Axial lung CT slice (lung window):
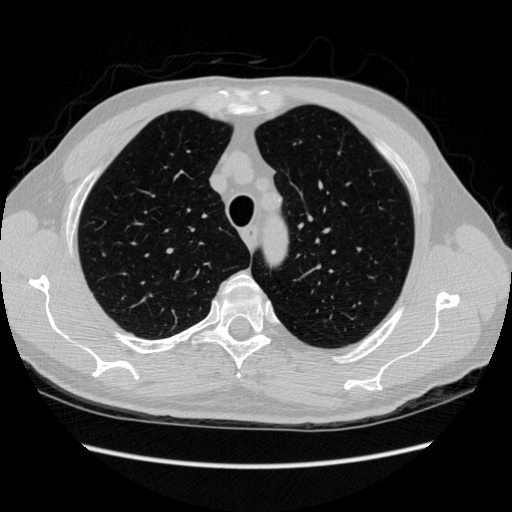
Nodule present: no